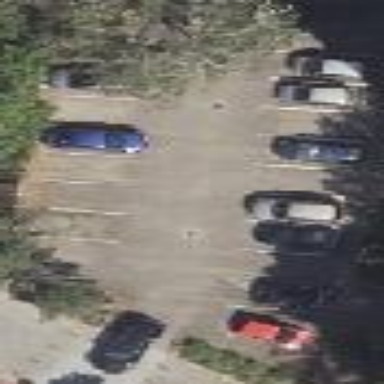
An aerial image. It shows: Parking area with surface.